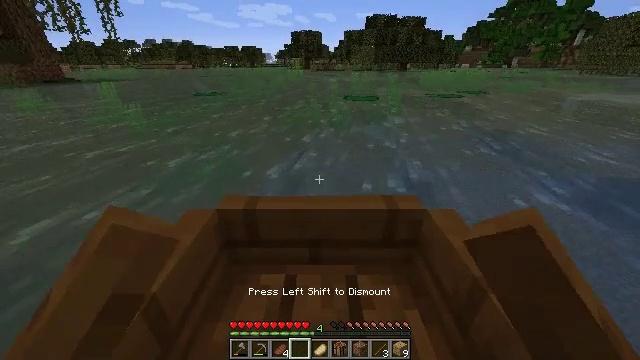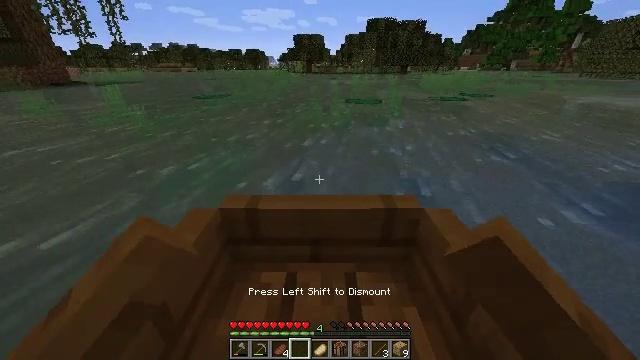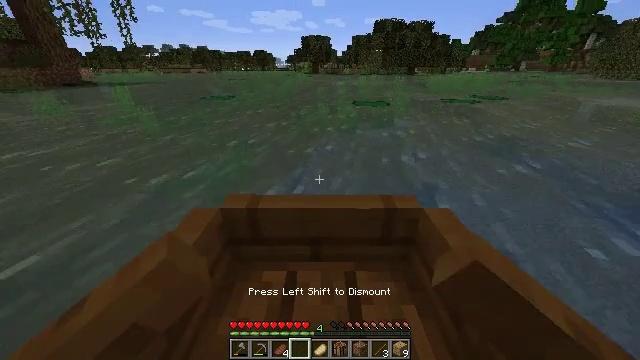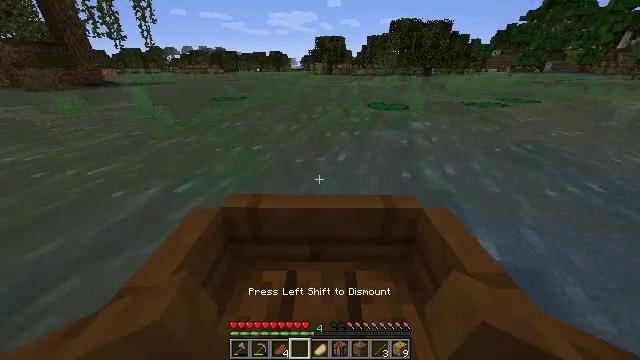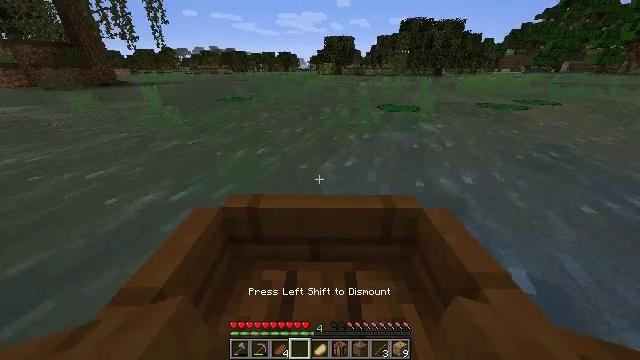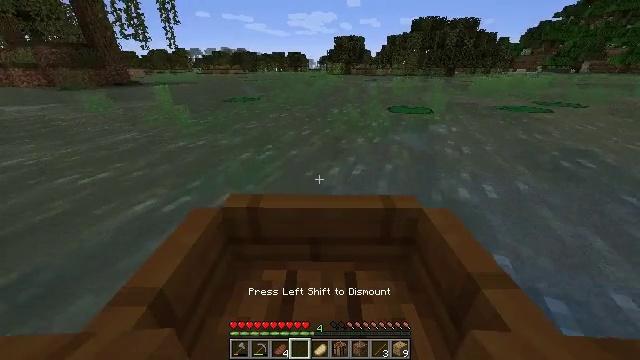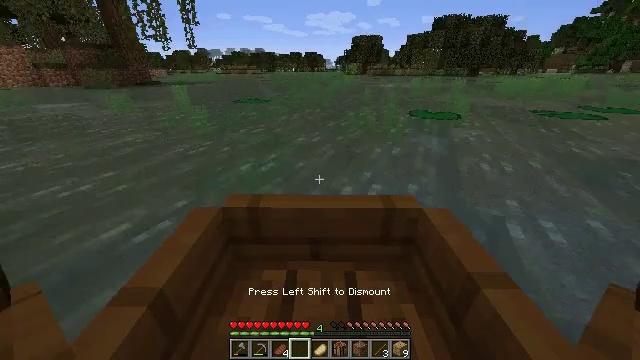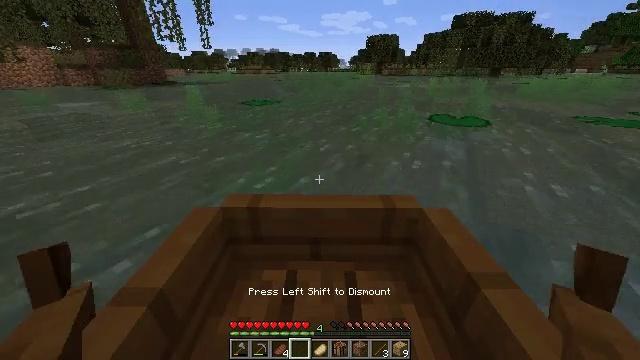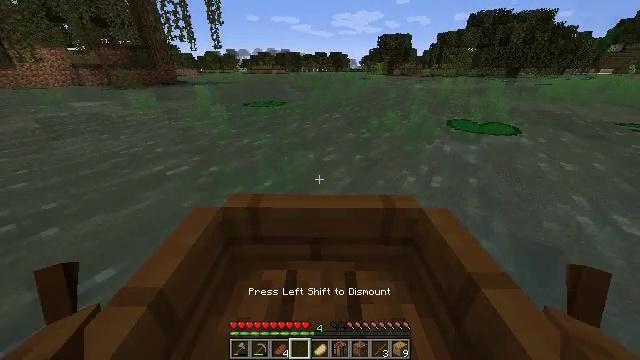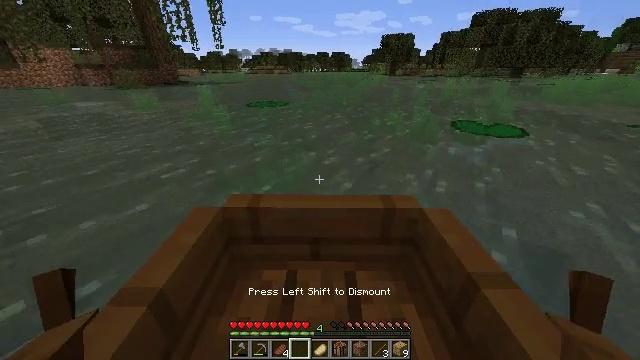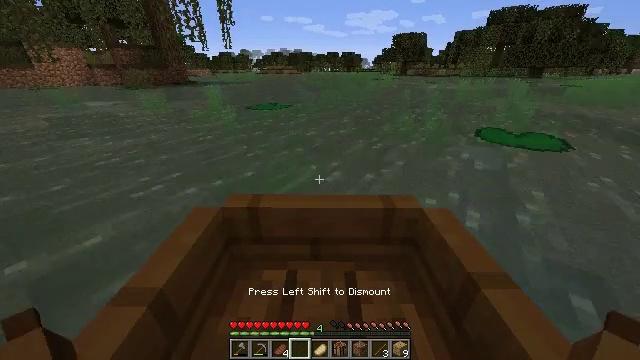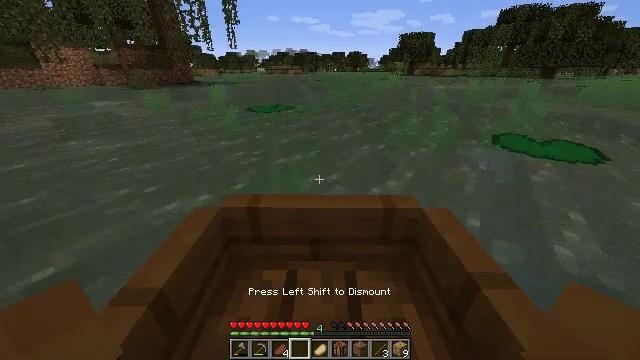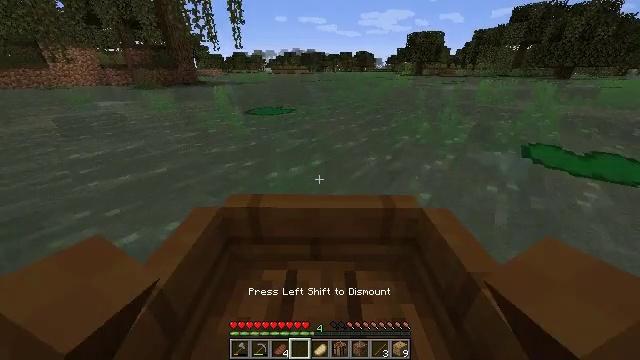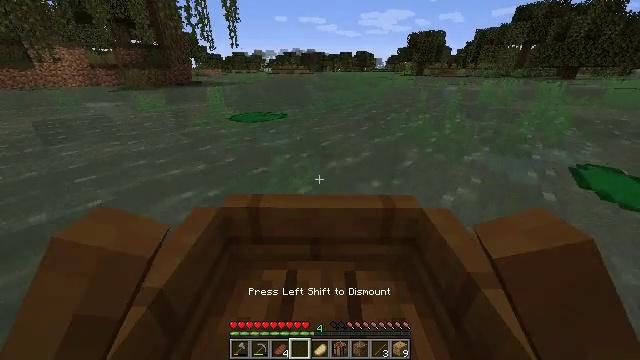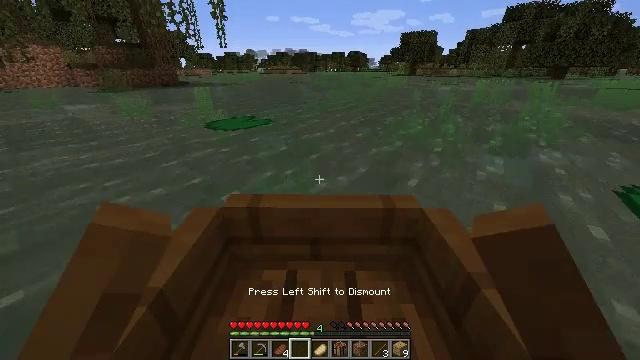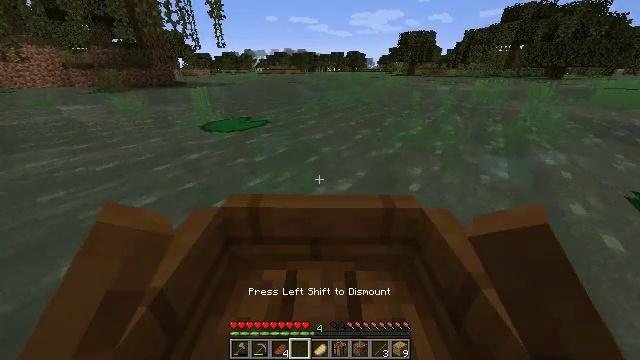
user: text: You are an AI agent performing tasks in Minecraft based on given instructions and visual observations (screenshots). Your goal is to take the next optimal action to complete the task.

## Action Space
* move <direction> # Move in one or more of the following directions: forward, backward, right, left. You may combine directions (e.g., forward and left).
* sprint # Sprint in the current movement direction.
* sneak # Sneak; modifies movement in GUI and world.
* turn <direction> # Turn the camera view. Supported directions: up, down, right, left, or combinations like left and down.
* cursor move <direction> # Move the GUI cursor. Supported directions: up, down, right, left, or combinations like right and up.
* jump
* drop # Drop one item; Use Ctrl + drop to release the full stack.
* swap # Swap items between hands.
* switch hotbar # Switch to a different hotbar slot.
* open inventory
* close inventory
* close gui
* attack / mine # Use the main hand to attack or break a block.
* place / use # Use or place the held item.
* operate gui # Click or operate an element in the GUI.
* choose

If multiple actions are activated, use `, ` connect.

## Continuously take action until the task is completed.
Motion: motion action
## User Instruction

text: Gather seagrass near the seafloor.
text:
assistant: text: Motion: move forward and move left, sprint, jump
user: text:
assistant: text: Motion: move forward and move left, sprint, jump
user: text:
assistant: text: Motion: move forward and move left, sprint, jump
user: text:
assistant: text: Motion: move forward, sprint, jump
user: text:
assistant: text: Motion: move forward, sprint, jump
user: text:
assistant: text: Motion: move forward, sprint, jump
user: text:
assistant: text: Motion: move forward, sprint, jump
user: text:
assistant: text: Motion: move forward, sprint, jump
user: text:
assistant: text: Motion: move forward, sprint, jump
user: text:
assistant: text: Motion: move forward, sprint, jump
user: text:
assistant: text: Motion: move forward and move right, sprint, jump
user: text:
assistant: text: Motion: move forward and move right, sprint, jump
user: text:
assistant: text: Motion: move forward and move right, sprint, jump
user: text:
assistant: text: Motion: move forward, sprint, jump
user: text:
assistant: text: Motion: move forward, sprint, jump
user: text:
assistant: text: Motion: move forward and move right, sprint, jump
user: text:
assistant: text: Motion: move forward and move right, sprint, jump
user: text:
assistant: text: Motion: move forward and move right, sprint, jump
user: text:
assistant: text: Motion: move forward and move right, sprint, jump
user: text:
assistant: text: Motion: move forward, sprint, jump
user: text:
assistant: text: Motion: move forward, sprint, jump
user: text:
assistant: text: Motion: move forward and move left, sprint, jump
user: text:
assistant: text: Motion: move forward and move left, sprint, turn left, jump
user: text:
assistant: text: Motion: move forward and move left, sprint, turn left and up, jump
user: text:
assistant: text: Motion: move forward and move left, sprint, turn left, jump
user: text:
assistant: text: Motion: move forward and move left, sprint, jump
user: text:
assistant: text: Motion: move forward and move left, sprint, jump
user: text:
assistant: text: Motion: move forward, sprint, jump
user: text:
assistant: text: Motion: move forward, sprint, jump
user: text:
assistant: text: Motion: move forward, sprint, turn left, jump